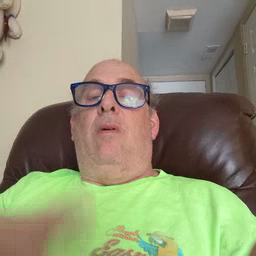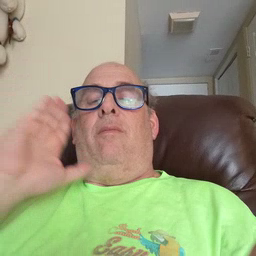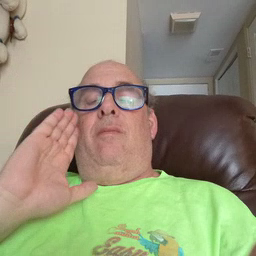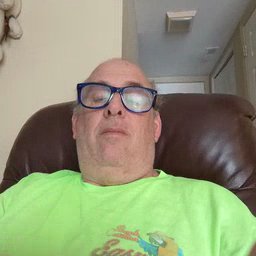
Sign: bed